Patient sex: F
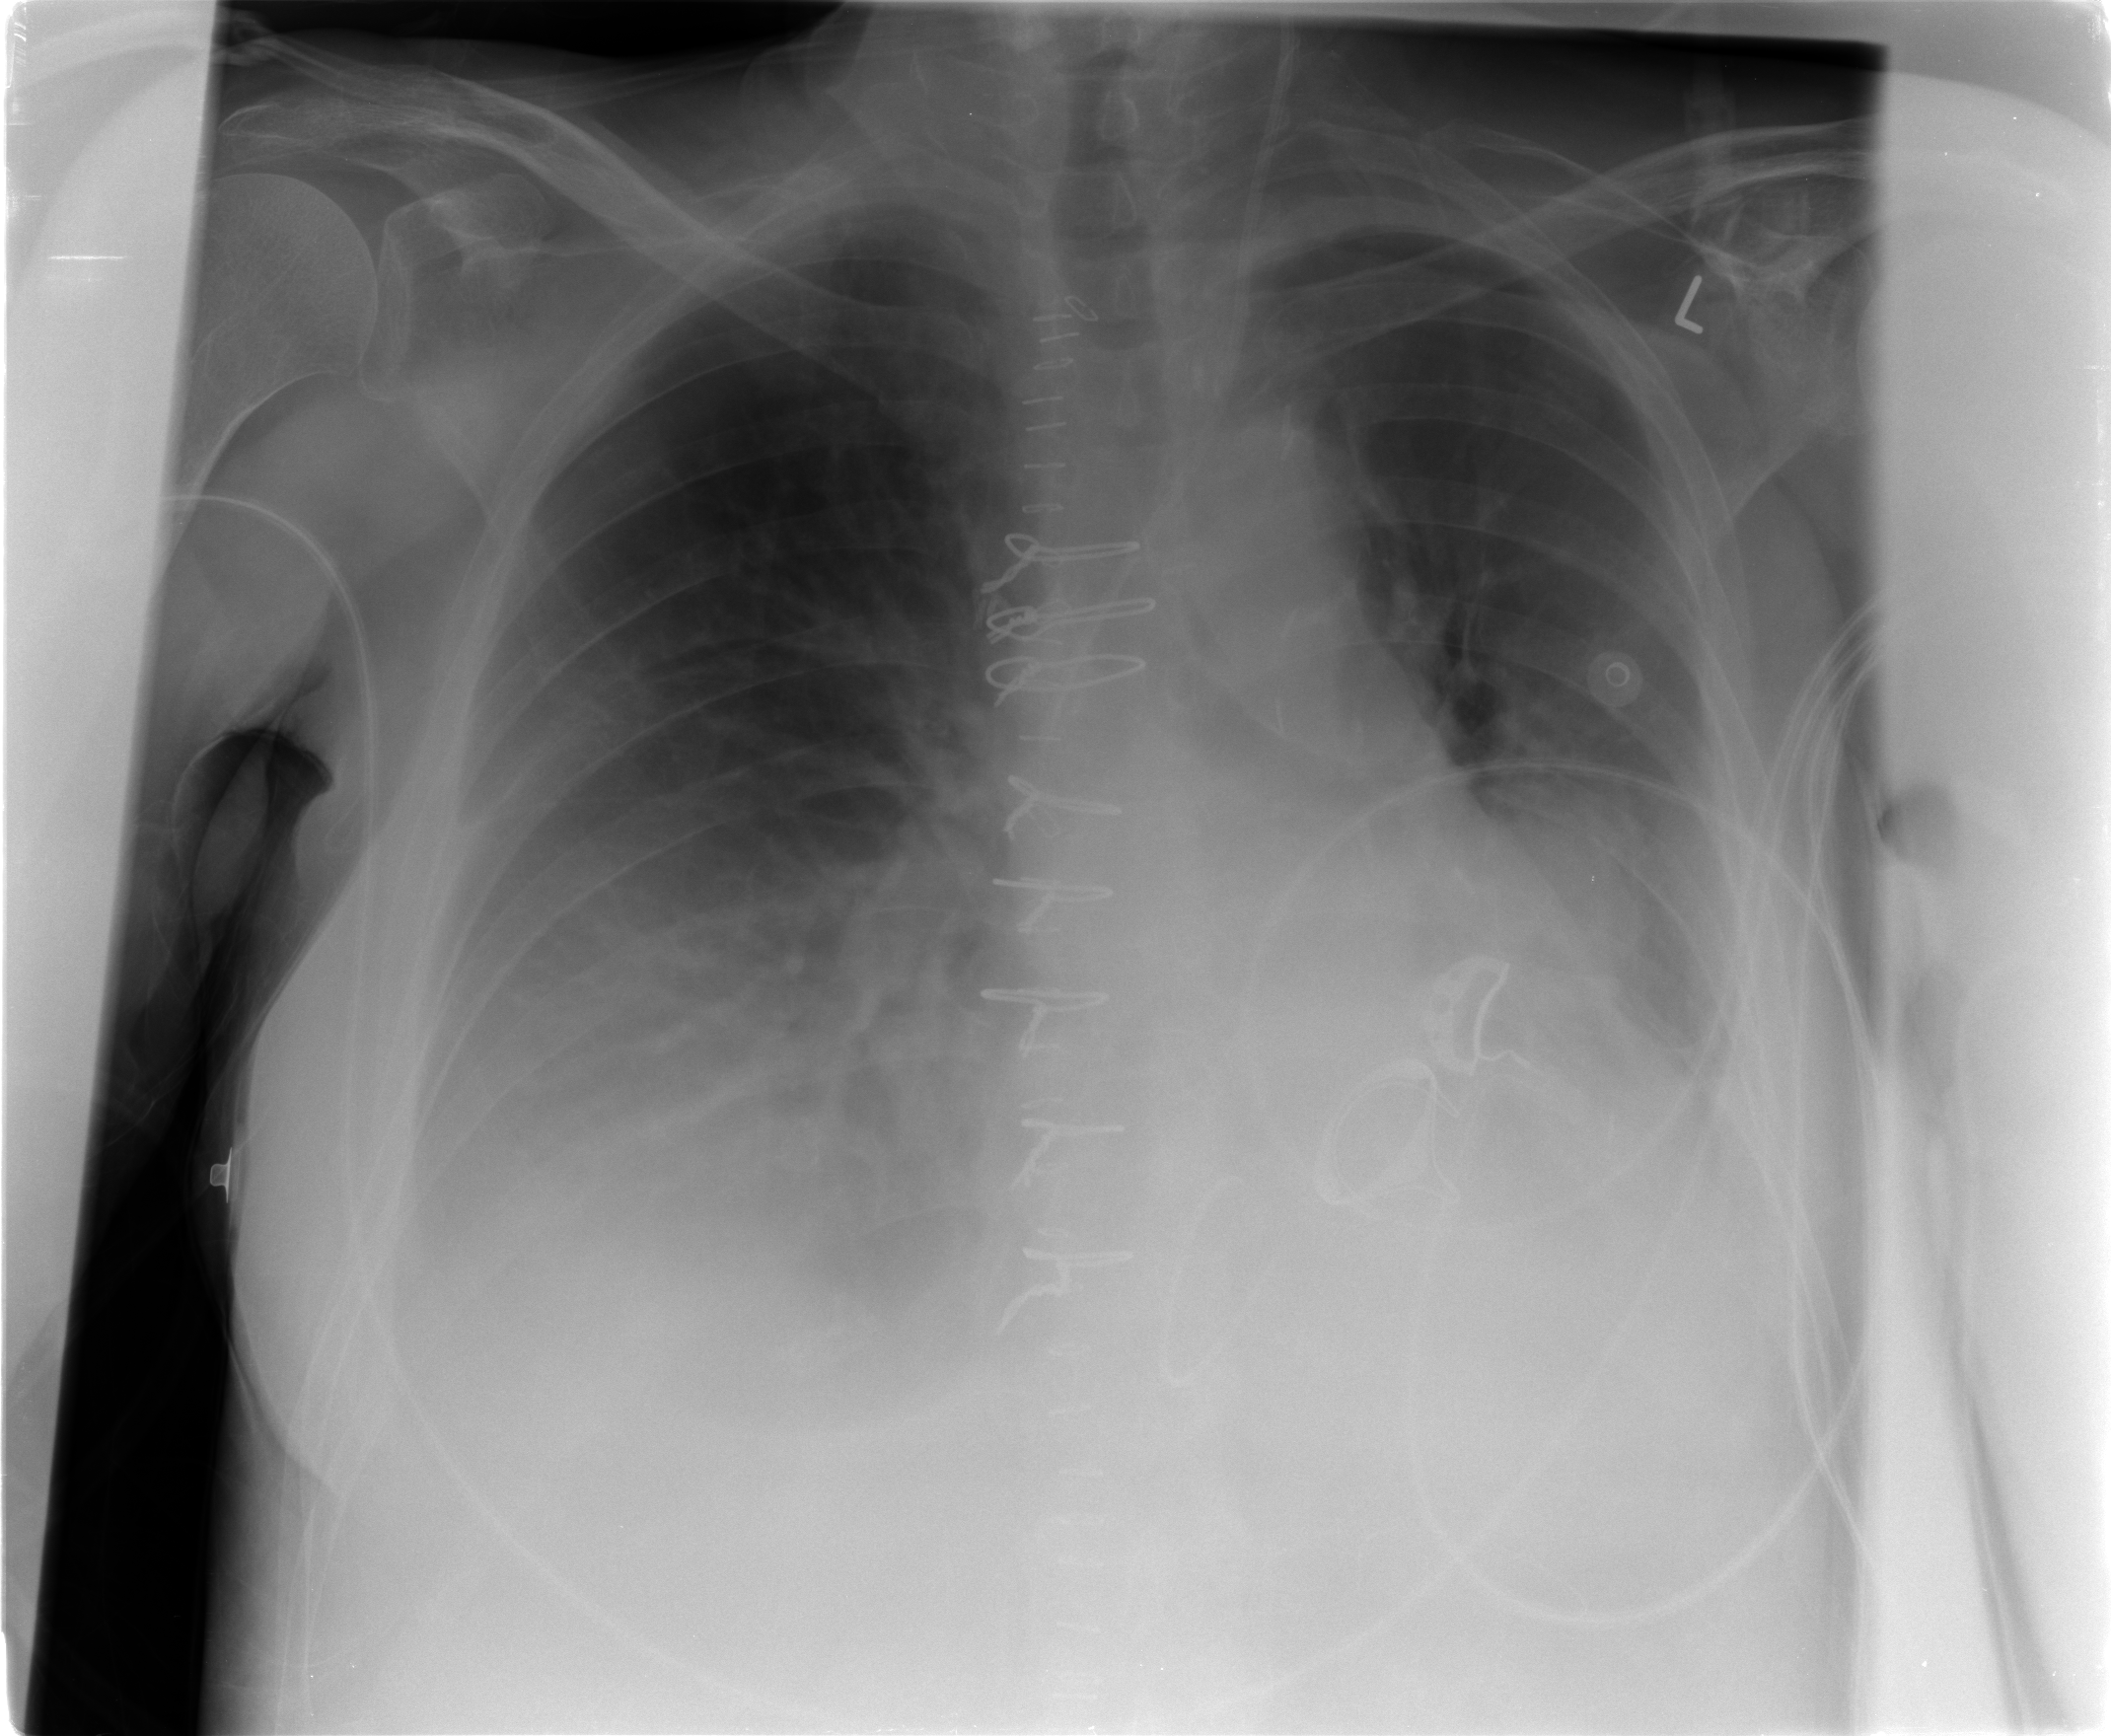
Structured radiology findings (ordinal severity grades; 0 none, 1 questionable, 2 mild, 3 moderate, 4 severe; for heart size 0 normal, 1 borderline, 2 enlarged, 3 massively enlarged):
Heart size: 2
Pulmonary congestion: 2
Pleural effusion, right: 3
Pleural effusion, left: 3
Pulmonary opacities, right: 0
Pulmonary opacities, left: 2
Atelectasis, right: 3
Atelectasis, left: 3